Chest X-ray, AP view. Patient: 51 years old, sex M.
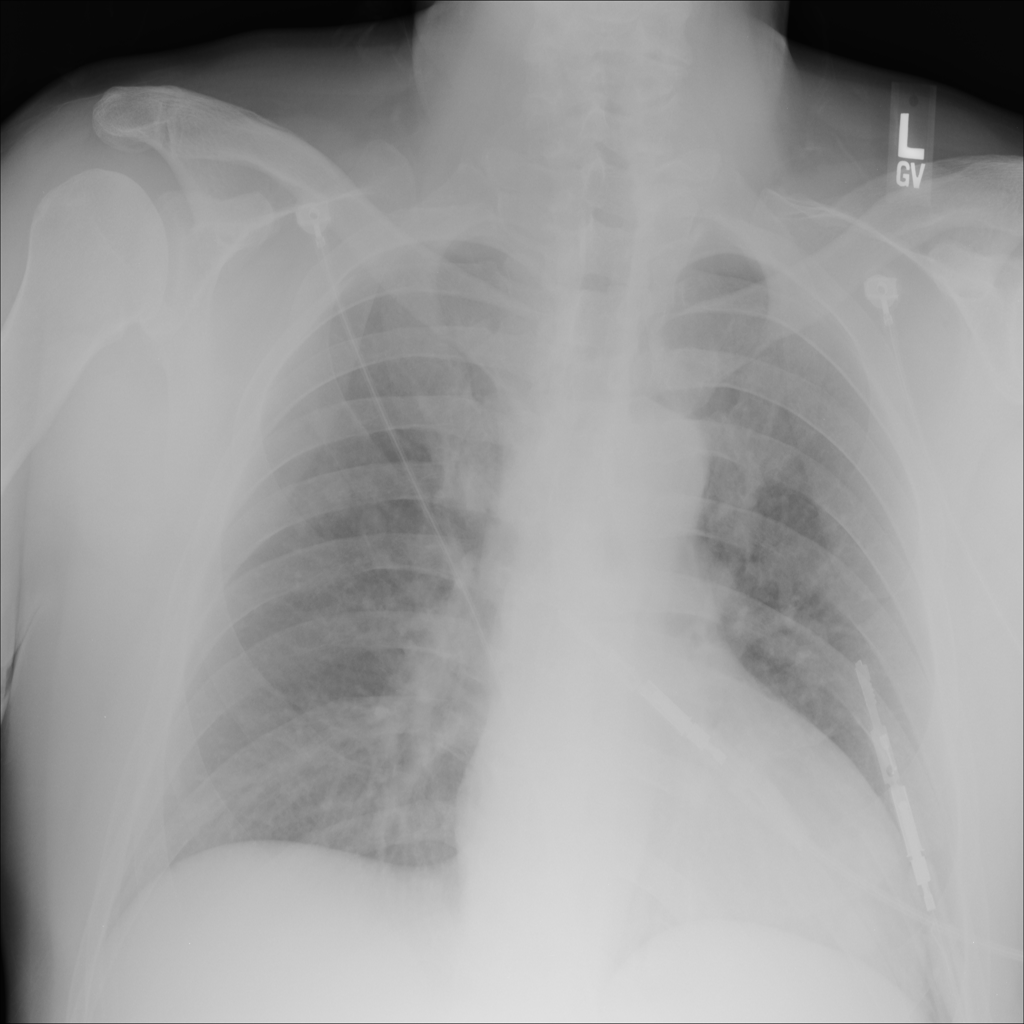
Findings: No Finding